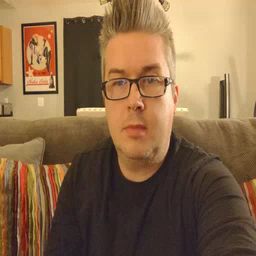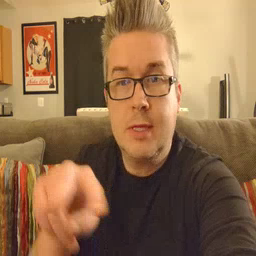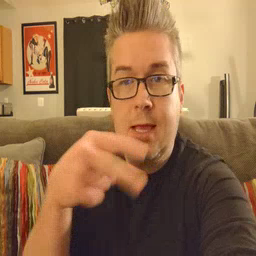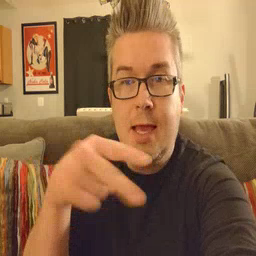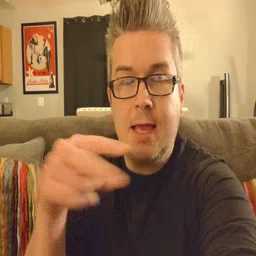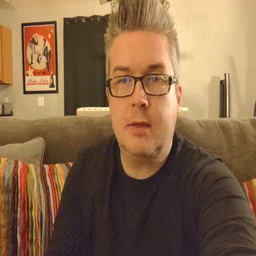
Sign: dance